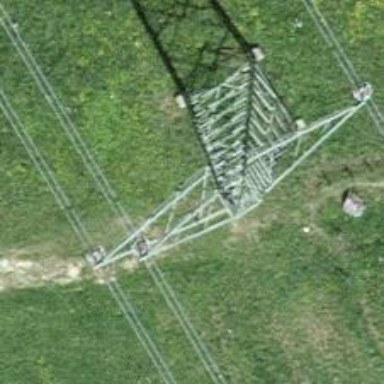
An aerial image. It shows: Power line with three cables.